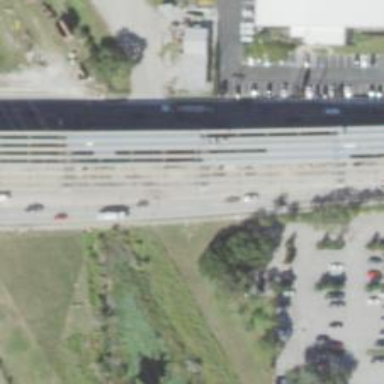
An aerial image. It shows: Bridge.